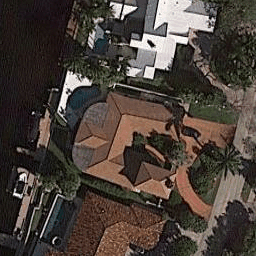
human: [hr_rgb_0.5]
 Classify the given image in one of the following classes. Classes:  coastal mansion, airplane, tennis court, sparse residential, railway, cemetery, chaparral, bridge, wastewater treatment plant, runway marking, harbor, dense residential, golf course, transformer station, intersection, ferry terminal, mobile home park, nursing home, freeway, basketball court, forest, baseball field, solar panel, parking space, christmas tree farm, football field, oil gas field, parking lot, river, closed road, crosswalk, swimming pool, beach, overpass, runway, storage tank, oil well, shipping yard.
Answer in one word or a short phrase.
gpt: coastal mansion